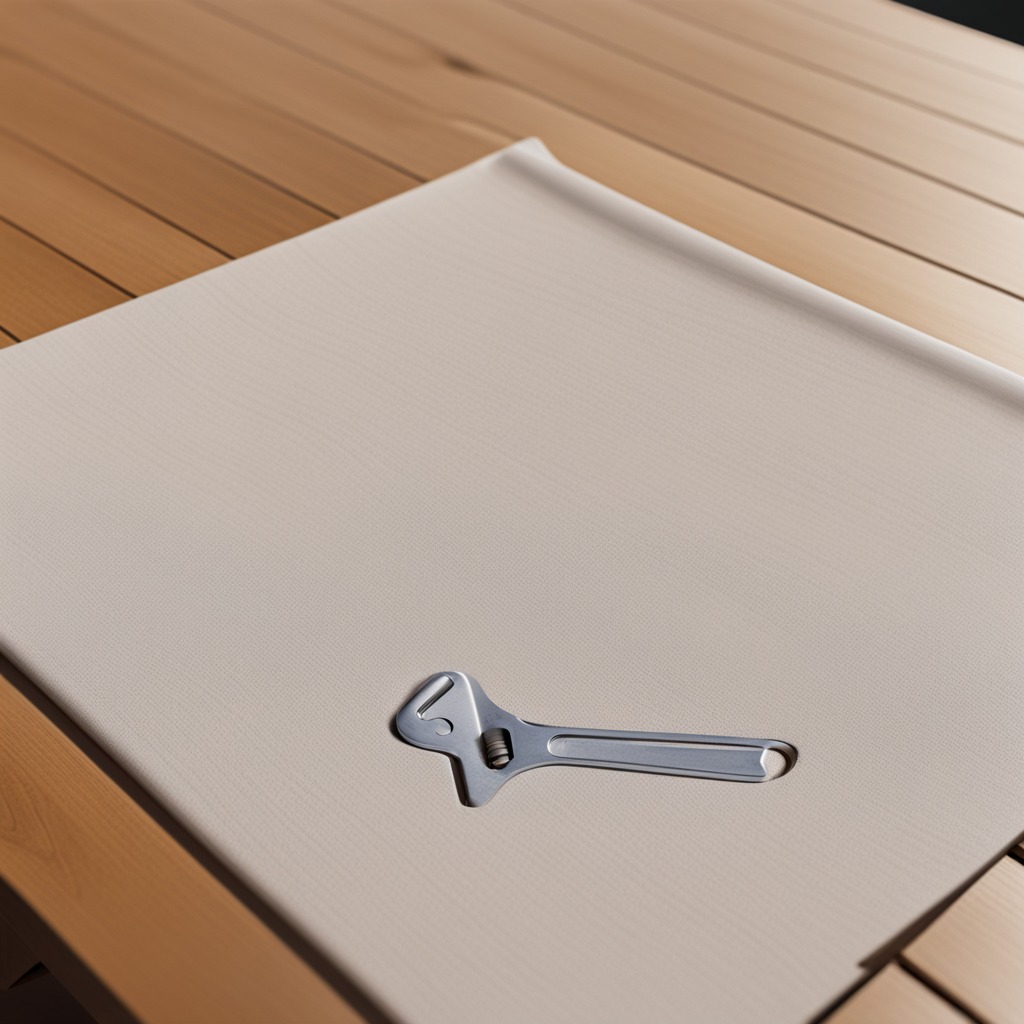
An wrench is lying on the wooden table.